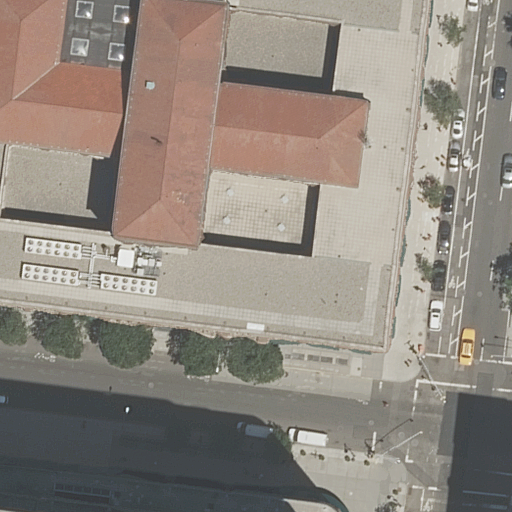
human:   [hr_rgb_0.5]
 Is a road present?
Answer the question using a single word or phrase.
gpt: yes

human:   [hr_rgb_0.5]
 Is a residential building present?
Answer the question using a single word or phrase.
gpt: yes

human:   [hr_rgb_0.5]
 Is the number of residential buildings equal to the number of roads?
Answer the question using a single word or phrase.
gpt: no

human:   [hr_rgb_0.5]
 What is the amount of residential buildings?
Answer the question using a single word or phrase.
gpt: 2

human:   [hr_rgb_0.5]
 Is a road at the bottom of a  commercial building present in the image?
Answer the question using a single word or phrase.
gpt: no

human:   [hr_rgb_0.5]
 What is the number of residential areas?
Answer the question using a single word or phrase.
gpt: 1

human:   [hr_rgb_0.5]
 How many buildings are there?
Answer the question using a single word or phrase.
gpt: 2

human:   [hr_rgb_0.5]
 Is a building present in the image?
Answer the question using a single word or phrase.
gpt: yes

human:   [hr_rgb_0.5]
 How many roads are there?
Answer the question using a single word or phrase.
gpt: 5

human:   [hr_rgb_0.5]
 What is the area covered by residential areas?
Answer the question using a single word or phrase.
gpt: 10612m2

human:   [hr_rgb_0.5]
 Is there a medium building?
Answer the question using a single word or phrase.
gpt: no

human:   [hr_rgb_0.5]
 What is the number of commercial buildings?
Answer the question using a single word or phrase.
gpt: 0

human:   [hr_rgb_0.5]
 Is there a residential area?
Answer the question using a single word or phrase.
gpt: yes

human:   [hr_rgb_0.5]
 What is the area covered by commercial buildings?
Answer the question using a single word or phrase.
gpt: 0m2

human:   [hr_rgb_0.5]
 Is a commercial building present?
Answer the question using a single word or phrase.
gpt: no

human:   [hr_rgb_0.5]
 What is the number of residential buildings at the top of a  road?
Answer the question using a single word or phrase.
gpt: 1

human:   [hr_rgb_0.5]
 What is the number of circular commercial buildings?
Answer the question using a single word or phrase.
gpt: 0

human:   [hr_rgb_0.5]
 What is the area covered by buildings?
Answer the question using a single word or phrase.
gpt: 9740m2

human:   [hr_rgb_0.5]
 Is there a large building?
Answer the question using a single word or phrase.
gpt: yes

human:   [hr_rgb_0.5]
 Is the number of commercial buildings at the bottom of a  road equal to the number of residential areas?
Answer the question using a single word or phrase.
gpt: no

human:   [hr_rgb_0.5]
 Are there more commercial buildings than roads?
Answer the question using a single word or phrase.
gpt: no

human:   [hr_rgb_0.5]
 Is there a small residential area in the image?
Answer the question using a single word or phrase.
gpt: no

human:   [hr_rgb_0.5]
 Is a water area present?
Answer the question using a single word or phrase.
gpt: no

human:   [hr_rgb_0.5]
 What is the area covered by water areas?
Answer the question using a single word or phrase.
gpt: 0m2

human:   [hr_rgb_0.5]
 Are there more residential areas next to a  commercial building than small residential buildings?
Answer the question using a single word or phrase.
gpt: no

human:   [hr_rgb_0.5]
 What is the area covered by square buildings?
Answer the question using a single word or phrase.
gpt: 0m2

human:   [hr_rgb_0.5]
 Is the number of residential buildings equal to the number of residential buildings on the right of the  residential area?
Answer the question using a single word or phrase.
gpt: yes

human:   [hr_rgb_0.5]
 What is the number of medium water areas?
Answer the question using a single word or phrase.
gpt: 0

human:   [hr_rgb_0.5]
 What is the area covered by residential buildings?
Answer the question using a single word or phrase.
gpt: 9740m2

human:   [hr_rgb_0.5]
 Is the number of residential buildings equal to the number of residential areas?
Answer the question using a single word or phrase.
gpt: no

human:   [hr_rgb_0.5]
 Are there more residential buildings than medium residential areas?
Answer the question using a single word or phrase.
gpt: yes

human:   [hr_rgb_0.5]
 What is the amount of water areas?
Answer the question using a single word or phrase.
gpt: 0

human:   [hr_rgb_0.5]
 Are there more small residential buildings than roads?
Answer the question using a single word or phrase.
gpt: no

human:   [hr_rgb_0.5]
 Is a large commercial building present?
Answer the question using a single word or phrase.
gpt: no

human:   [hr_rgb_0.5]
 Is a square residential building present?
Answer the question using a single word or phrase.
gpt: no

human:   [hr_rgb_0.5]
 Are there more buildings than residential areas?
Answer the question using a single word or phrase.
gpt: yes

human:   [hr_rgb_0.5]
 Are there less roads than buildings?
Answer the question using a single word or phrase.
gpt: no

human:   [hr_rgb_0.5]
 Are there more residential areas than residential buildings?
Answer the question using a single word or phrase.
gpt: no

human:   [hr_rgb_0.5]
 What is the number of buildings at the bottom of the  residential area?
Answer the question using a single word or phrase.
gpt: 0

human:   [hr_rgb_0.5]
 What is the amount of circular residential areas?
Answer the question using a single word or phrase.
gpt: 0

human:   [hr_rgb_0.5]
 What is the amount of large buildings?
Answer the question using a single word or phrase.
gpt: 2

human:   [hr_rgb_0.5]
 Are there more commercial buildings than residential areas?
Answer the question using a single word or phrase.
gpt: no

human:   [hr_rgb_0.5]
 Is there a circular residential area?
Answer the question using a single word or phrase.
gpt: no

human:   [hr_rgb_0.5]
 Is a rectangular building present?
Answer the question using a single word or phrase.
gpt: yes

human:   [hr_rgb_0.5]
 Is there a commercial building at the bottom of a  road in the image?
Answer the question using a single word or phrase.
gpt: no

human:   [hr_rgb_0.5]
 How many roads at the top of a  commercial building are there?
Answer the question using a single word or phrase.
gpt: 0

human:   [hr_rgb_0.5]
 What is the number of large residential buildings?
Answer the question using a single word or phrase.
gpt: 2

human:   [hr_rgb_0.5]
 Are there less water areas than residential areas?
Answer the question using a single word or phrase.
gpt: yes

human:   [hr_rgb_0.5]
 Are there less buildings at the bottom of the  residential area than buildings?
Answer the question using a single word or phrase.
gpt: yes

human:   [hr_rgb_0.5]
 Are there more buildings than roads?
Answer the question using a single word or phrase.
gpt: no

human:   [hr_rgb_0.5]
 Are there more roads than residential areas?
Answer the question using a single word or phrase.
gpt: yes

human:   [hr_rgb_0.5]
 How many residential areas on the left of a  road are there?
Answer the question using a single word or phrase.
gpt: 1

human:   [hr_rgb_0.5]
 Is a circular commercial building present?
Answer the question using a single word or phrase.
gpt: no

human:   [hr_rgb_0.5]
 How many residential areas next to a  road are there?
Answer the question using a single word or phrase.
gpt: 1

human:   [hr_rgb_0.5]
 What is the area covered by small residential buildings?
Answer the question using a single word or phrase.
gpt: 0m2

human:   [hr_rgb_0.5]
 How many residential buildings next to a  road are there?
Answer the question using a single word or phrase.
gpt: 2

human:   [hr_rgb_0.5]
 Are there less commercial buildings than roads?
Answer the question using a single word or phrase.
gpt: yes

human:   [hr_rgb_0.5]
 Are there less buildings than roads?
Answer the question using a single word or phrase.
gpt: yes

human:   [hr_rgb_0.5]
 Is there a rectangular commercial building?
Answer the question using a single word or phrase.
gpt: no

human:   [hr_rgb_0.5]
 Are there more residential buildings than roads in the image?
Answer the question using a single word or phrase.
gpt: no

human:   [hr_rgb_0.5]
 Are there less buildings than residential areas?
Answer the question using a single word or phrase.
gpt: no

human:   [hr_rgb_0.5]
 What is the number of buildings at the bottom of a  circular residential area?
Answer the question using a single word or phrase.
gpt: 0

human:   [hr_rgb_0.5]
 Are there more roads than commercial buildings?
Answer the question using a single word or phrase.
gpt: yes

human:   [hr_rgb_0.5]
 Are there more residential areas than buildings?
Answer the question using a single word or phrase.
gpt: no